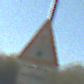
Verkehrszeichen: Lichtzeichenanlage
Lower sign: ZeitangabenMitBeschraenkungAufWochentage1
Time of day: MorningAfternoon
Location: Outdoor (Nature)
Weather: PartlyCloudy
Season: NotSpecified
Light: Natural